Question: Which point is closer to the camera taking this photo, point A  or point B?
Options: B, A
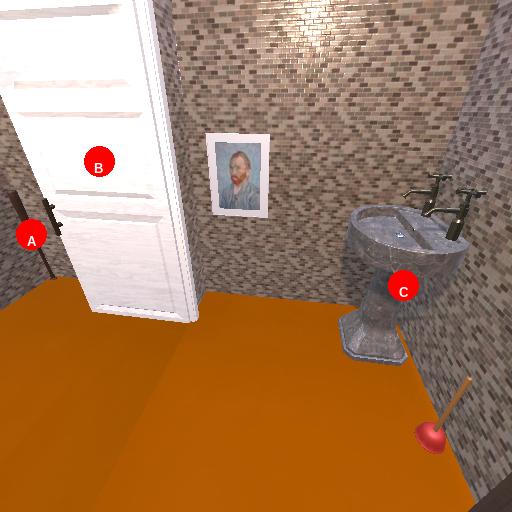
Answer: B